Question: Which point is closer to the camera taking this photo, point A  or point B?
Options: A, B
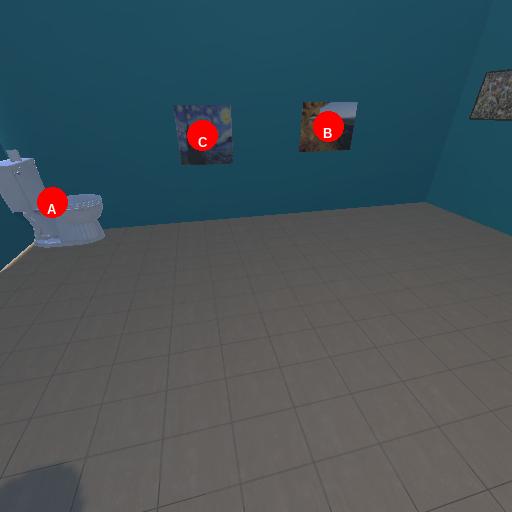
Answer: A